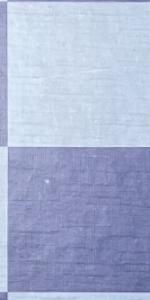
Label: Empty